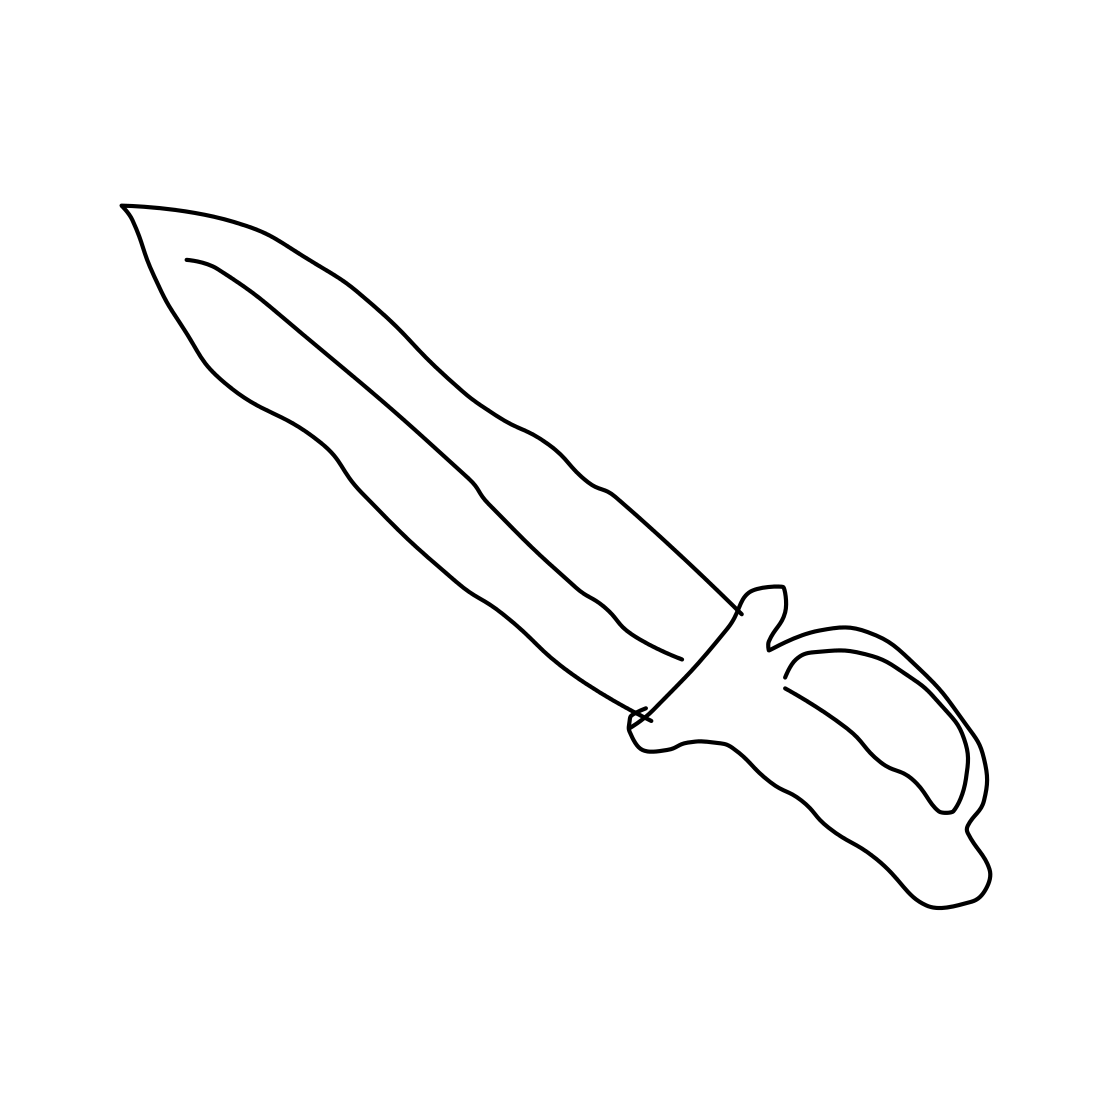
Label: sword